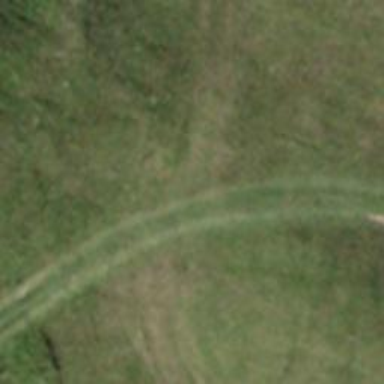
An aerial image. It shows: Track with ground surface. The track is Grade 4.